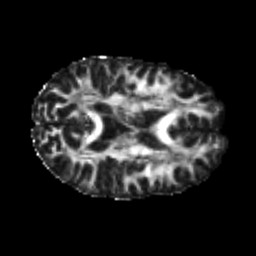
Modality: FA
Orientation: axial
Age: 23
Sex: female
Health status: healthy
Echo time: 0.074 s